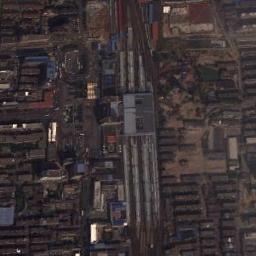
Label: railway_station